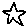
Label: star